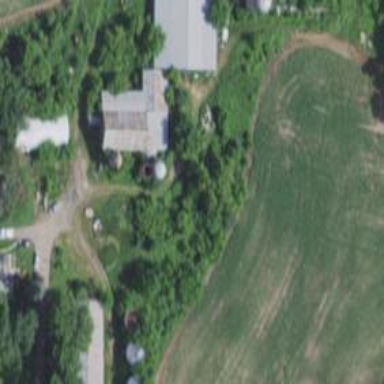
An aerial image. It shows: Silo.